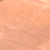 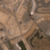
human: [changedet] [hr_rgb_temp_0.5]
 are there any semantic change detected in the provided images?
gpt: An urban area appears in the desert.